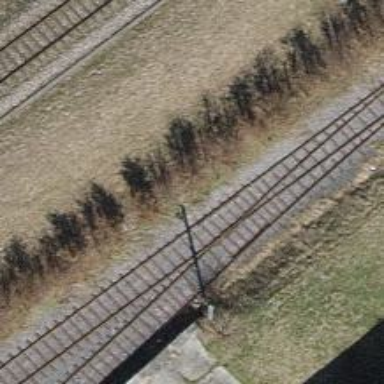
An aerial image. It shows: Catenary mast for power lines.